Field crop: maize
Growth stage: 2
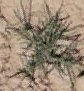
Species: salsola